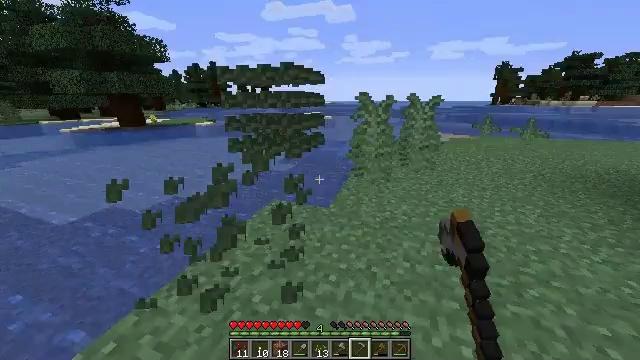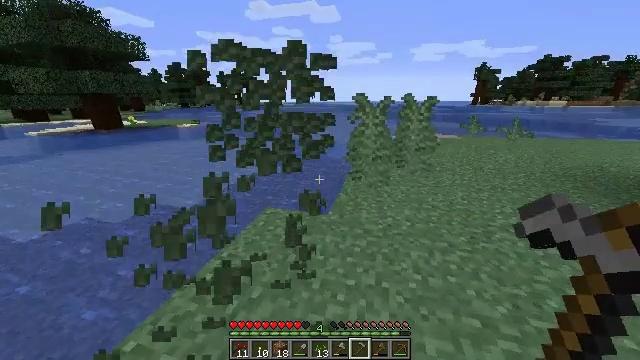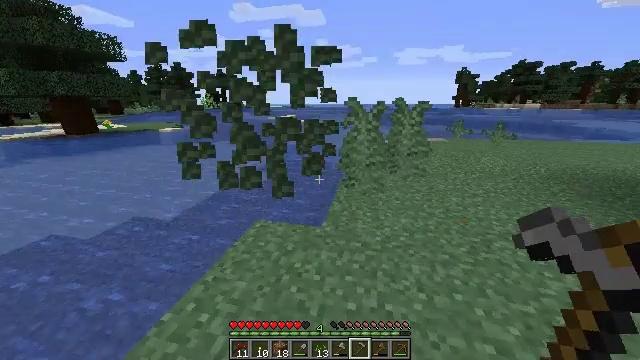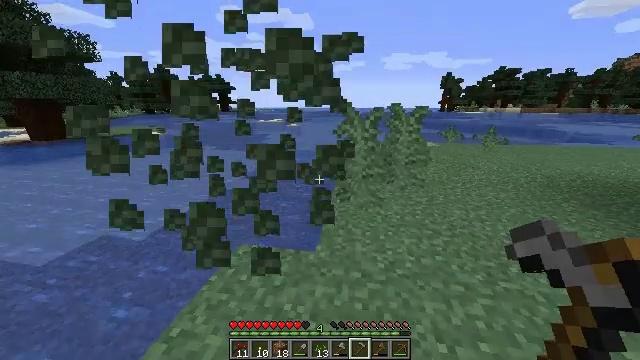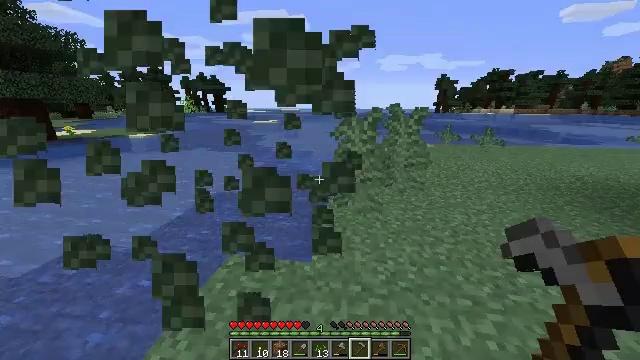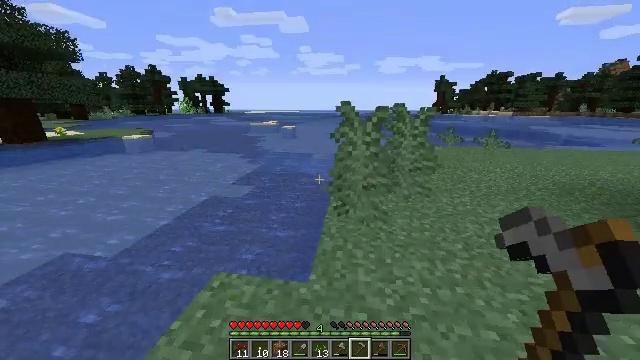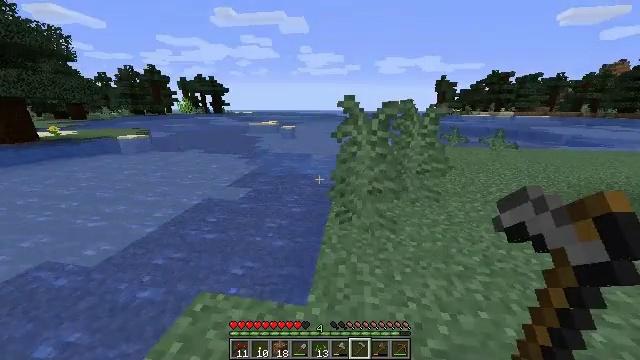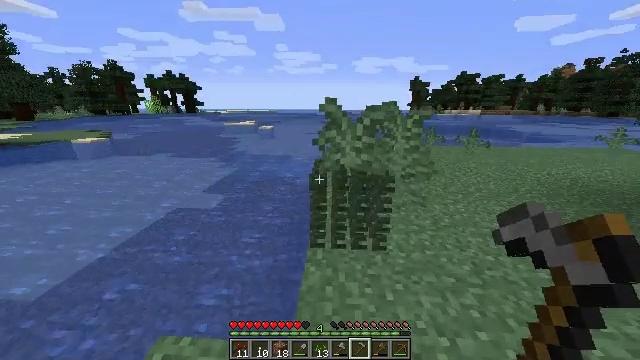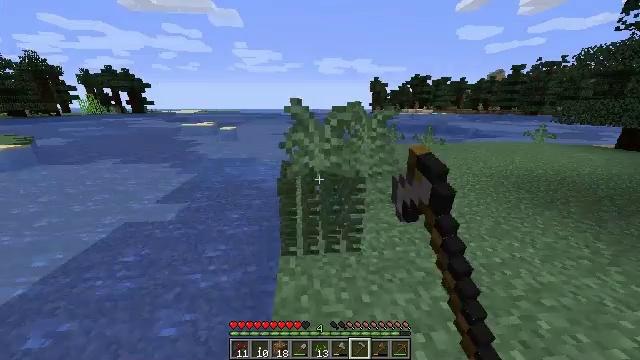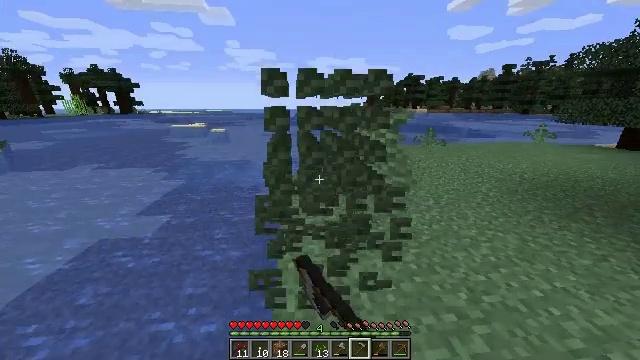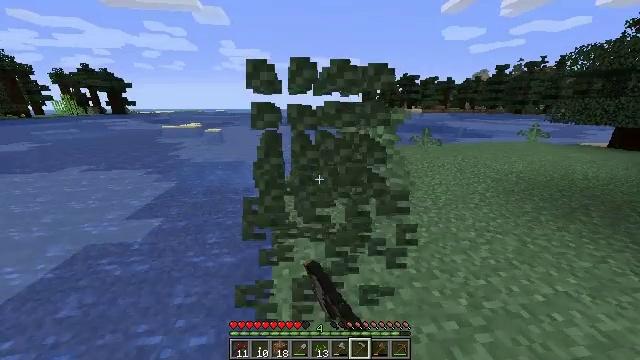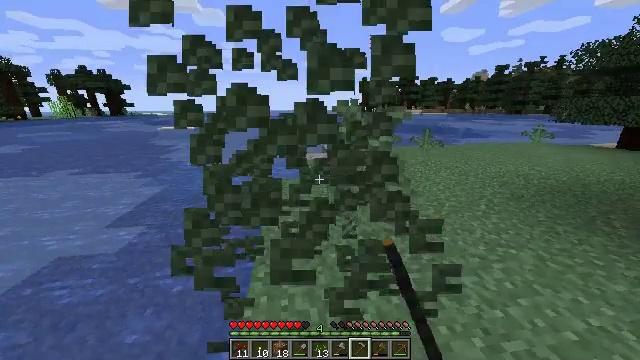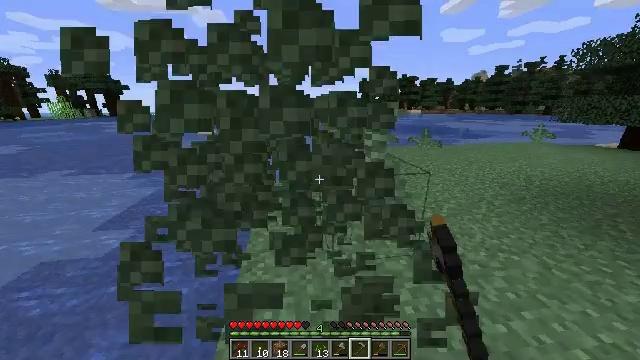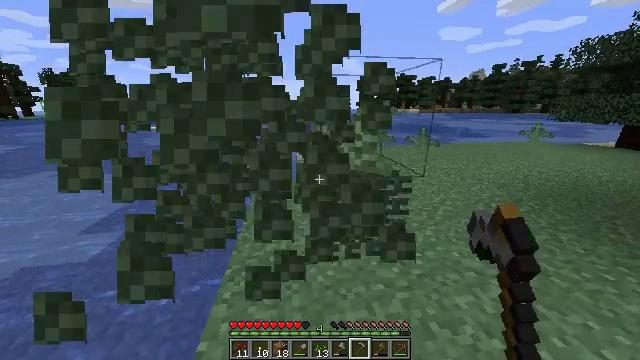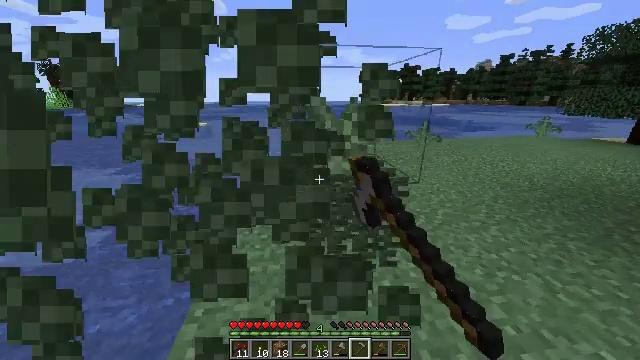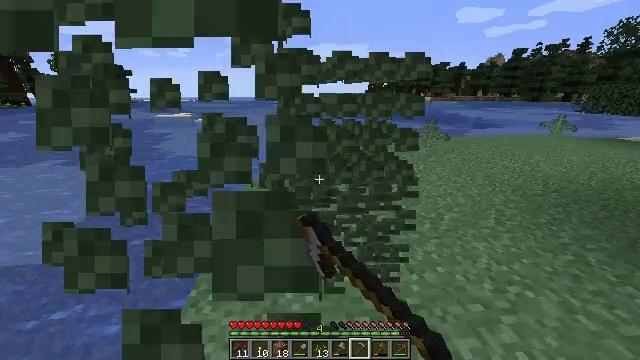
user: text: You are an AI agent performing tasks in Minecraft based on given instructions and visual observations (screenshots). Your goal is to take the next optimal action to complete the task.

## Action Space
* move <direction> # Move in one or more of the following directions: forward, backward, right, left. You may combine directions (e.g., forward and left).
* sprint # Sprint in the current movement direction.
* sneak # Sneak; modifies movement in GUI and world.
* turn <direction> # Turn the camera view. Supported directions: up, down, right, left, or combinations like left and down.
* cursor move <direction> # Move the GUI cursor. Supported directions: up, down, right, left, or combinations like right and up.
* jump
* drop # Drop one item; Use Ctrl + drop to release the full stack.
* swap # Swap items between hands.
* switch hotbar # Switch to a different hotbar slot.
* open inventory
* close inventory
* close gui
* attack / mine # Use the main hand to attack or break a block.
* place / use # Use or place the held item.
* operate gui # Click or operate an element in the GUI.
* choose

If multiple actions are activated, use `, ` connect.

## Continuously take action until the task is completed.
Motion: motion action
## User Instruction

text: Remove the large fern from the terrain.
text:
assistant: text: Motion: move forward, turn right, attack / mine
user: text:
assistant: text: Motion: move forward, turn right, attack / mine
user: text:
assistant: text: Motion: move forward, turn right, attack / mine
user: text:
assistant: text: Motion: move forward, turn right, attack / mine
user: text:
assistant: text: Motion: move forward, attack / mine
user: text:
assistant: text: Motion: move forward, attack / mine
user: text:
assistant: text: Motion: move forward, turn right, attack / mine
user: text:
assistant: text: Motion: move forward, turn right, attack / mine
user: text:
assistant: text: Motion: move forward, turn right, attack / mine
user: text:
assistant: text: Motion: move forward and move right, turn right, attack / mine
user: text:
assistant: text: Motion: move forward and move right, attack / mine
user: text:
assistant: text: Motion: move forward and move right, attack / mine
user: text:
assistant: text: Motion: move forward and move right, attack / mine
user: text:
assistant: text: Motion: move forward, turn down, attack / mine
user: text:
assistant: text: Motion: move forward and move right, turn left, attack / mine
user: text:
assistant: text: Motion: move forward and move right, attack / mine
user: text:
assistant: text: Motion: move forward and move right, attack / mine
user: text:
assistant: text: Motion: attack / mine